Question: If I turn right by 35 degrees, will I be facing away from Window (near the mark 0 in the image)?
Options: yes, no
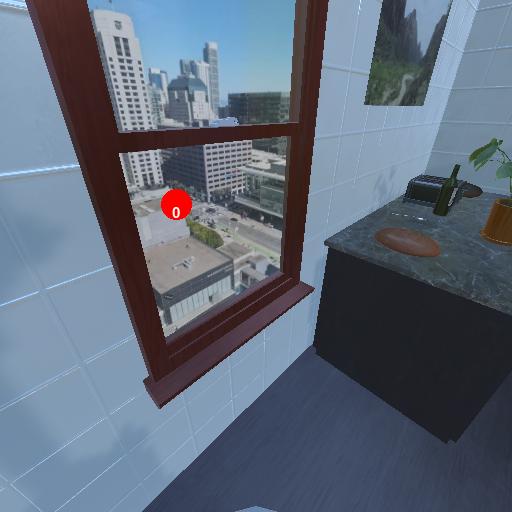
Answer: yes